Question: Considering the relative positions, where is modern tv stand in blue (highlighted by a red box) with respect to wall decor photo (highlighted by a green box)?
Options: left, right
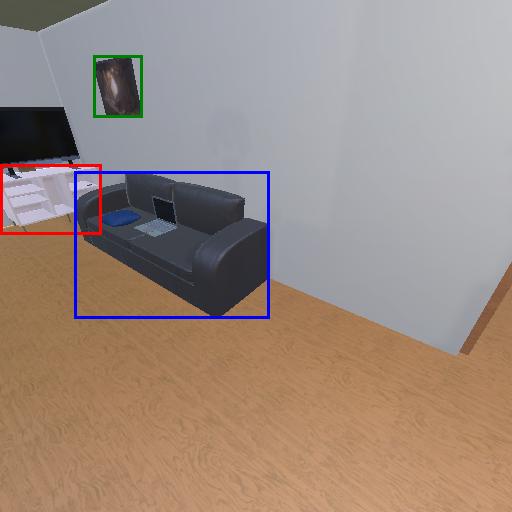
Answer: left